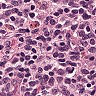
Metastatic tissue present: no